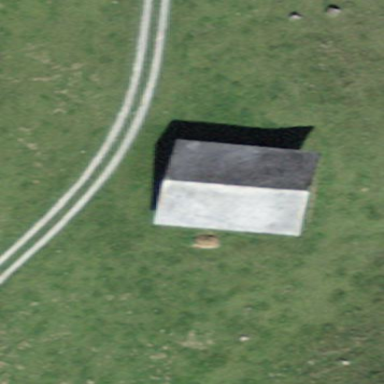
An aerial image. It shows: Shed building.